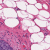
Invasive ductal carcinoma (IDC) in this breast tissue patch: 0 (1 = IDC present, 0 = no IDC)